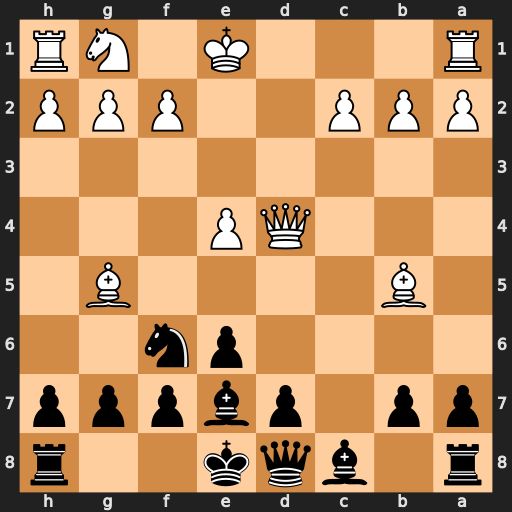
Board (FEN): r1bqk2r/pp1pbppp/4pn2/1B4B1/3QP3/8/PPP2PPP/R3K1NR
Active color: b
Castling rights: KQkq
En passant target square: -
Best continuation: Qa5+ Bd2 Qxb5